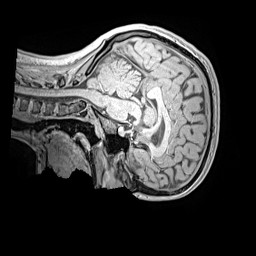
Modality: MP2RAGE
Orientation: sagittal
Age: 14
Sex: female
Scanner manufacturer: siemens
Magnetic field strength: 3 T
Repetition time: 4 s
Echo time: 0.00299 s